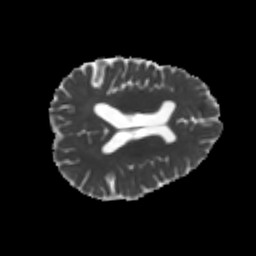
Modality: MD
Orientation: axial
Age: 24
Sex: male
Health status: healthy
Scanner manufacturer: philips
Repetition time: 7.384 s
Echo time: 0.08599 s